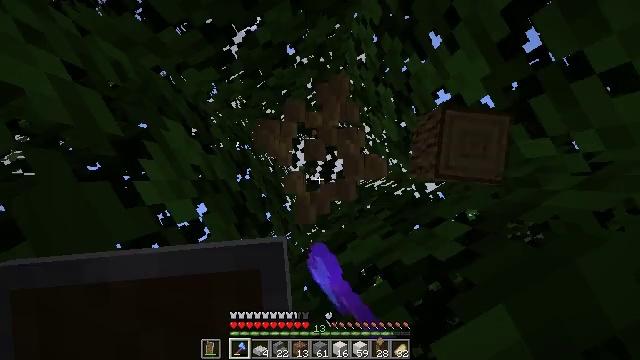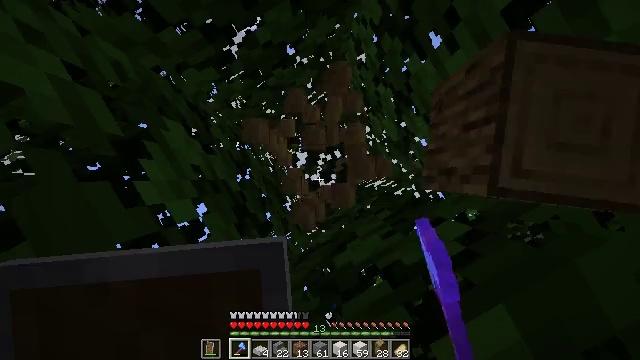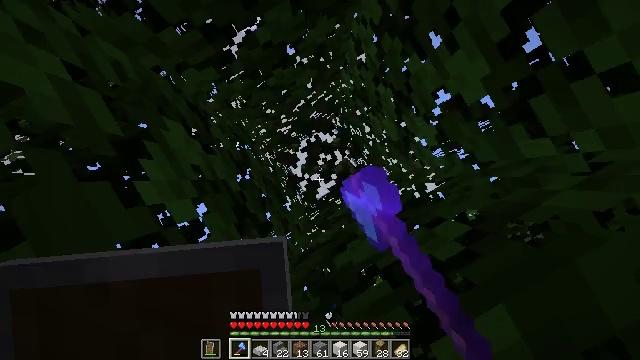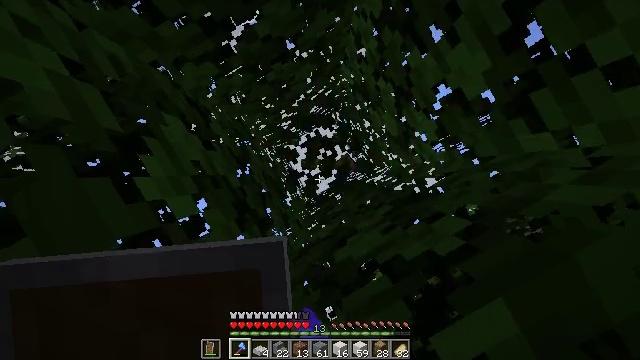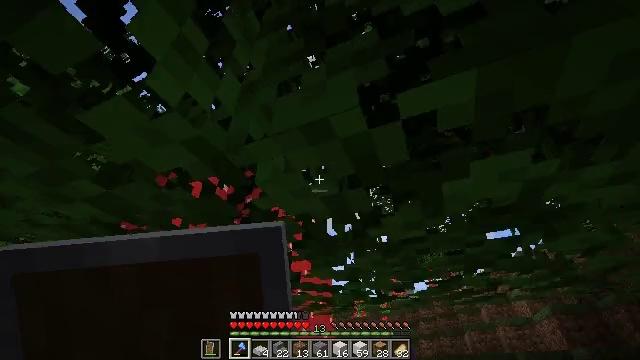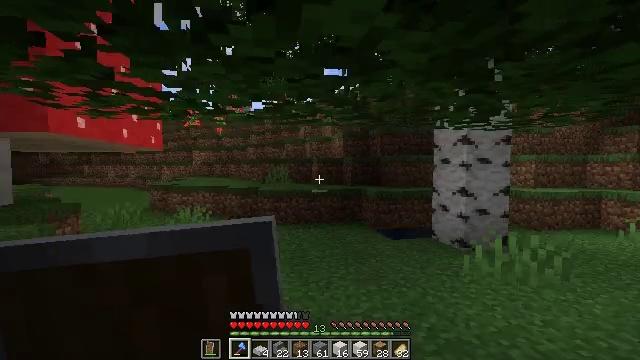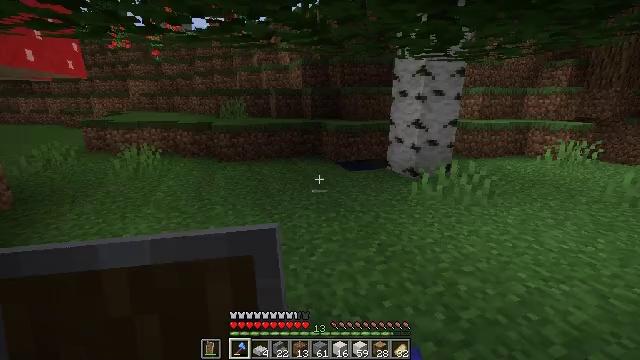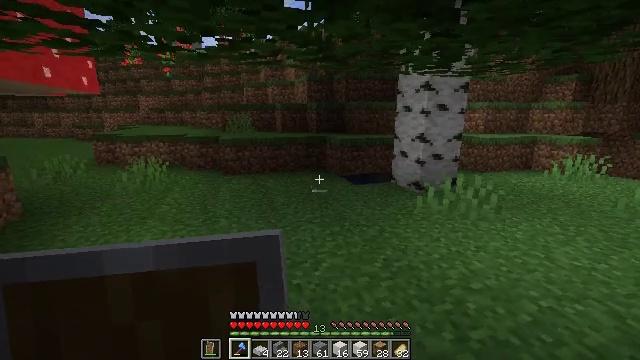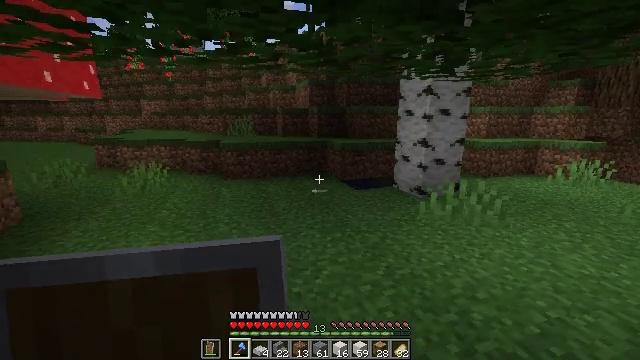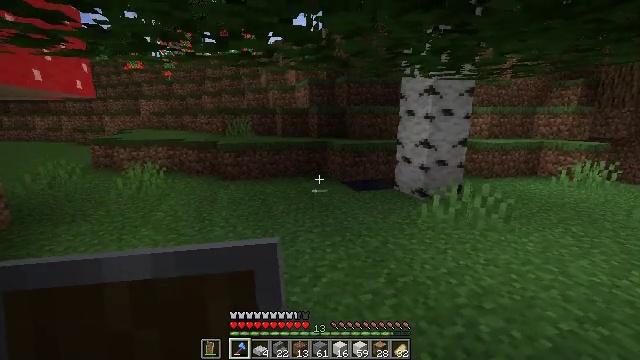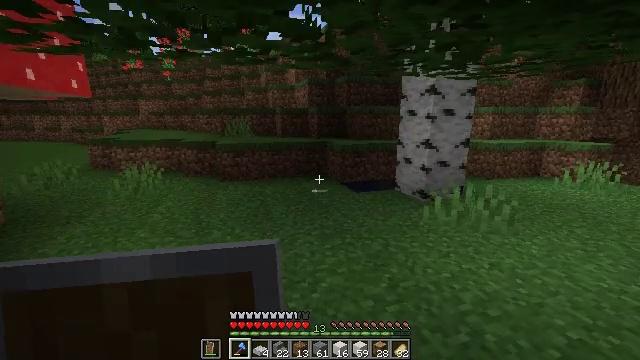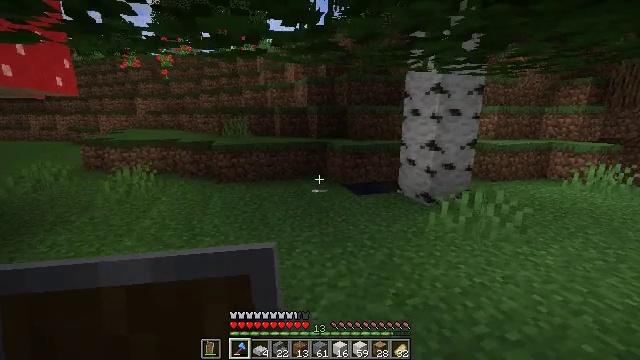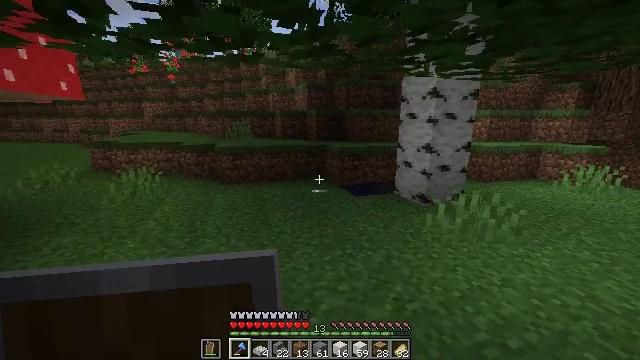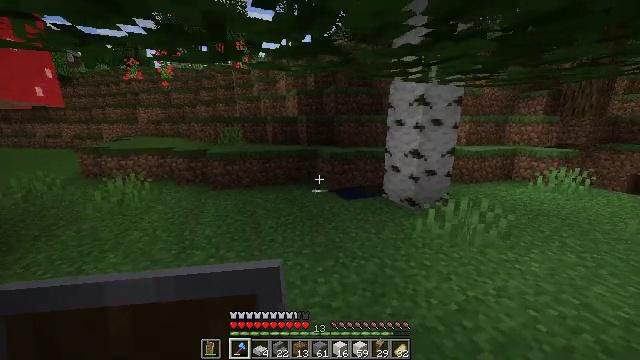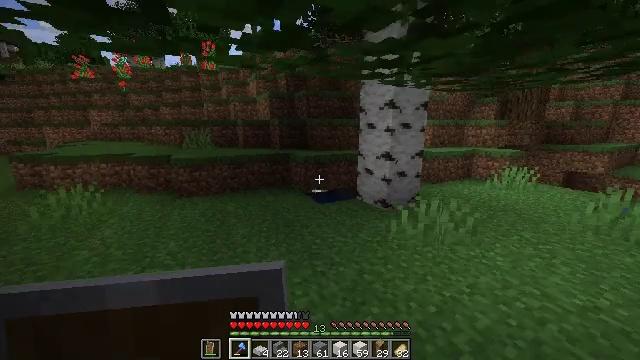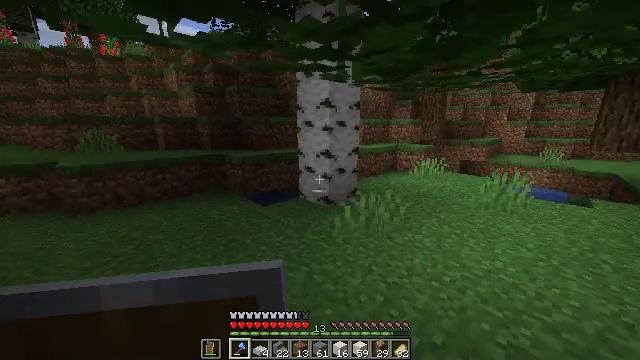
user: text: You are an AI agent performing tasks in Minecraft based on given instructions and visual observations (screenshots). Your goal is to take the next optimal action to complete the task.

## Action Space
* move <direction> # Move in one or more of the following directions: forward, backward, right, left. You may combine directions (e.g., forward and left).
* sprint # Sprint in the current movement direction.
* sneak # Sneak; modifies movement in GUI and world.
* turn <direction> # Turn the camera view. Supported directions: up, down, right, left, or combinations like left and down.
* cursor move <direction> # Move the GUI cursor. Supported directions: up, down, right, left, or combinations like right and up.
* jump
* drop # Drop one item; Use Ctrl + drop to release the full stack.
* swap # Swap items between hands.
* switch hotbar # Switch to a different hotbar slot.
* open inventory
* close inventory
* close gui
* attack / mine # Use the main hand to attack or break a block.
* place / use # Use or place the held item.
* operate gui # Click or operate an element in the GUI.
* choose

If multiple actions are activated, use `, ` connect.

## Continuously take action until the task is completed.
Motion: motion action
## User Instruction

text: Use your axe to get birch logs.
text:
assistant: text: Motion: attack / mine
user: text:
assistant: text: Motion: attack / mine
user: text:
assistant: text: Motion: turn down, attack / mine
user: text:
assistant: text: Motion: turn right and down
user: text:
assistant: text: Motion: turn right and down
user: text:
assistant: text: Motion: turn right and down
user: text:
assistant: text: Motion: turn left and up
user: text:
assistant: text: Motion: move forward
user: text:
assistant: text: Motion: move forward
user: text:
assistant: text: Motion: no_op
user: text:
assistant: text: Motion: move forward
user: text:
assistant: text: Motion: move forward
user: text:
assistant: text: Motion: move forward, turn right
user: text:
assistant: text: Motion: move forward, turn right
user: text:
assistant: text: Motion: move forward, turn right
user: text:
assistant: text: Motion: move forward, turn right
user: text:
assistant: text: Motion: move forward, turn right
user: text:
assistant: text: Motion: move forward
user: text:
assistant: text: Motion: move forward
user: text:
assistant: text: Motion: move forward, turn down
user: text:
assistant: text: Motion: move forward, turn left and down
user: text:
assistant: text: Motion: move forward, turn left and down, attack / mine
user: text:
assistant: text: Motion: attack / mine
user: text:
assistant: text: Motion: attack / mine
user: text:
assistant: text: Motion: attack / mine
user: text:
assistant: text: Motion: attack / mine
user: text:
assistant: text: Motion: turn down, attack / mine
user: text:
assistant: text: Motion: turn up, attack / mine
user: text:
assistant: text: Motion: turn left and up, attack / mine
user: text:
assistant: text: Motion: move forward, turn left and up, attack / mine